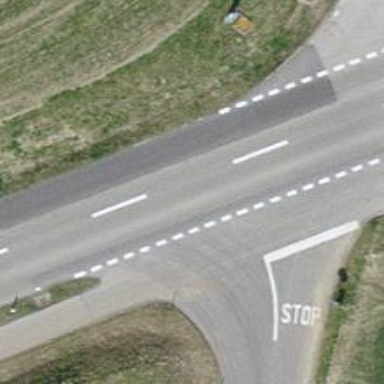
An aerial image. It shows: Tertiary road.